Question:  I have another issue where my buttons go to the top-right after the user inputs their name. At this point, text shows up in the GUI on the LEFT side of the center which seems it would be "WEST" when I put "CENTER". Code:
'''
public TheDungeon()
{
setTitle("InsertGameNameHere");
setSize(750, 600);
setDefaultCloseOperation(JFrame.EXIT_ON_CLOSE);
setLayout(new BorderLayout());
setLocationRelativeTo(null);
buildButtonPanel();
characterInfoPanel = new JLabel("<html>Character information will go here</html>");
gameScreen = new JLabel();
inventoryPanel = new JLabel("<html>This is for the inventory</html>");
add(gameScreen, BorderLayout.CENTER);
add(buttonPanel, BorderLayout.SOUTH);
setVisible(true);
//Program run
userName();
gameScreen.setText("<html>Welcome "+name+", to the game that has no name!</html>");
classWindow();
}
private void buildButtonPanel()
{
// Create a panel for the buttons.
buttonPanel = new JPanel();
// Create the buttons.
b1 = new JButton("Button 1");
b2 = new JButton("Button 2");
b3 = new JButton("Button 3");
b4 = new JButton("Button 4");
b5 = new JButton("Button 5");
// Add the buttons to the button panel.
buttonPanel.add(b1);
buttonPanel.add(b2);
buttonPanel.add(b3);
buttonPanel.add(b4);
buttonPanel.add(b5);
}
private void userName() {
name = JOptionPane.showInputDialog("What will your name be?");
}
'''
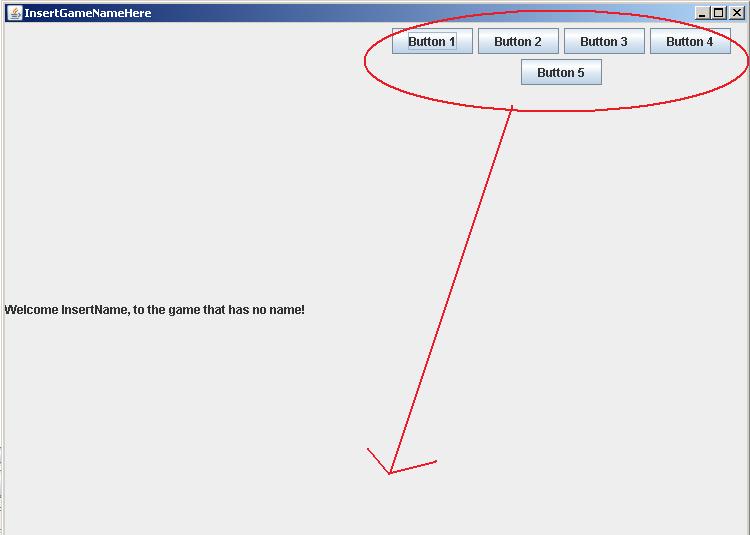
Answer: I'm not sure why your program is behaving as it seems to be since when I ran it, it did not do this. You may wish to check your code to make sure that it's the code you're posting here. But regardless, I do have some suggestions:
- - 'getPreferredSize()'- 'pack()''setVisible(true)'- - 'revalidate()''repaint()'
For example:
'''
import java.awt.BorderLayout;
import java.awt.Dimension;
import java.awt.GridLayout;
import javax.swing.*;
public class TheDungeon2 extends JPanel {
private static final int PREF_W = 750;
private static final int PREF_H = 600;
private static final String[] BUTTON_LABELS = {"Button 1", "Button 2",
"Button 3", "Button 4", "Button 5"};
private static final String WELCOME_TEXT = "Welcome %s to the game that has no name!";
private JLabel welcomeLabel = new JLabel("", SwingConstants.CENTER);
private String name;
public TheDungeon2() {
JPanel buttonPanel = new JPanel(new GridLayout(1, 0, 5, 0));
for (String buttonLabel : BUTTON_LABELS) {
JButton button = new JButton(buttonLabel);
buttonPanel.add(button);
}
setLayout(new BorderLayout());
add(welcomeLabel, BorderLayout.CENTER);
add(buttonPanel, BorderLayout.PAGE_END);
}
@Override
public Dimension getPreferredSize() {
return new Dimension(PREF_W, PREF_H);
}
public void getAndSetName() {
name = JOptionPane.showInputDialog(this, "What will your name be?");
welcomeLabel.setText(String.format(WELCOME_TEXT, name));
}
private static void createAndShowGui() {
TheDungeon2 dungeon2 = new TheDungeon2();
JFrame frame = new JFrame("Nameless Game");
dungeon2.getAndSetName();
frame.setDefaultCloseOperation(JFrame.EXIT_ON_CLOSE);
frame.getContentPane().add(dungeon2);
frame.pack();
frame.setLocationByPlatform(true);
frame.setVisible(true);
}
public static void main(String[] args) {
SwingUtilities.invokeLater(new Runnable() {
public void run() {
createAndShowGui();
}
});
}
}
'''